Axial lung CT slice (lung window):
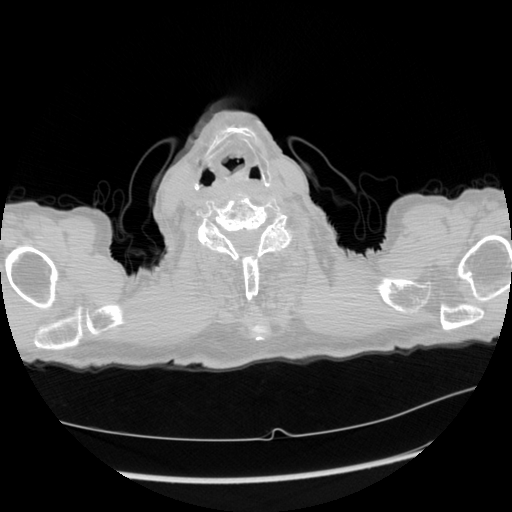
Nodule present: no